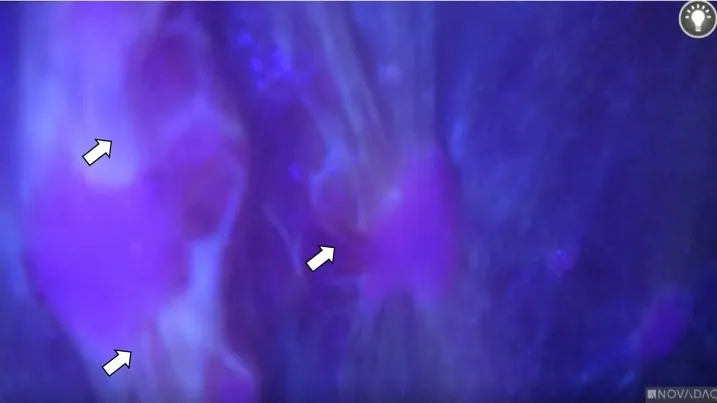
Representative images of 5-aminolevulinic acid-based photodynamic diagnosis. Peritoneal dissemination (arrows): red fluorescence (laparoscopic image).
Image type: pathology (fish)